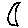
Label: moon